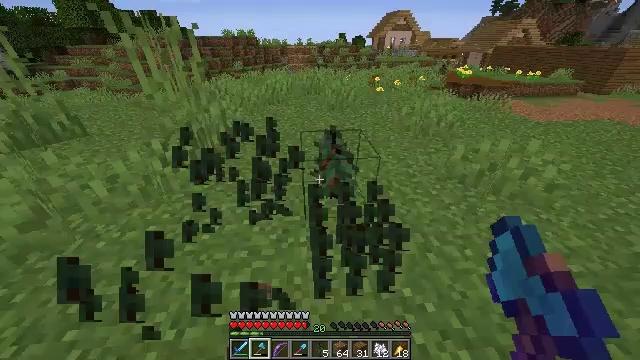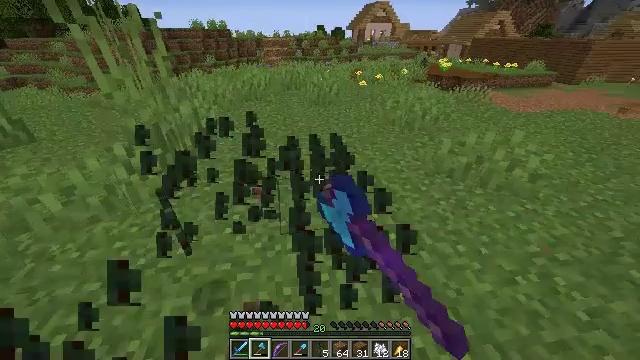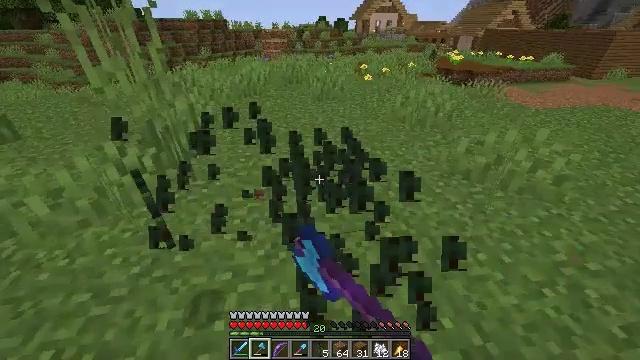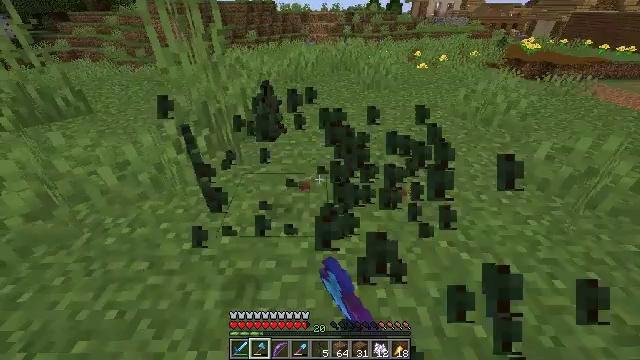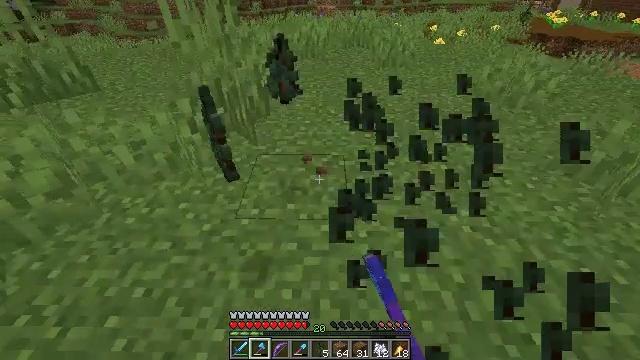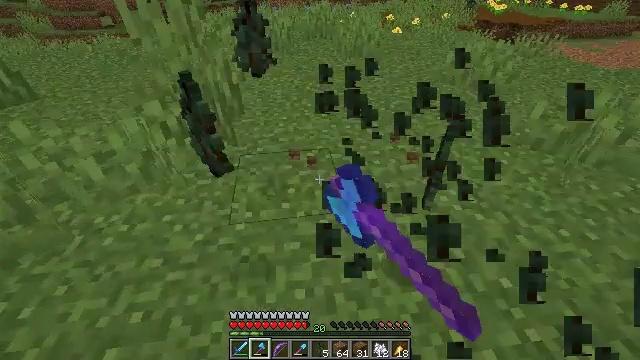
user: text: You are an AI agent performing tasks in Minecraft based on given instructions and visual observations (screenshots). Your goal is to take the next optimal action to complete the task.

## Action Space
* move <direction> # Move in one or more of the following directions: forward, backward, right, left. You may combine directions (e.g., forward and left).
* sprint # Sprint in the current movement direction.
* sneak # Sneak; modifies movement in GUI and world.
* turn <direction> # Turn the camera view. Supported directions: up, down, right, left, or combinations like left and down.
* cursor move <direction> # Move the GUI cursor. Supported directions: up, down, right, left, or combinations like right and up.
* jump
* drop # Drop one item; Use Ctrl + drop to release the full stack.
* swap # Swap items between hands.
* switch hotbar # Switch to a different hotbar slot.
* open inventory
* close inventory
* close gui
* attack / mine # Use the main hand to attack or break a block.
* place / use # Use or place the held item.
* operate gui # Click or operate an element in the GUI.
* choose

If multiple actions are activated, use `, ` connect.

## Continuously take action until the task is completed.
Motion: motion action
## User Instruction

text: Collect the spruce sapling for replanting.
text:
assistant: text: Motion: turn right, attack / mine
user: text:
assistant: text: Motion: move left, attack / mine
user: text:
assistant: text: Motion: move left, turn left and down, attack / mine
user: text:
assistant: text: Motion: move left, turn left and down, attack / mine
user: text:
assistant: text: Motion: turn right and down, attack / mine
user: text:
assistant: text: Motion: turn down, attack / mine